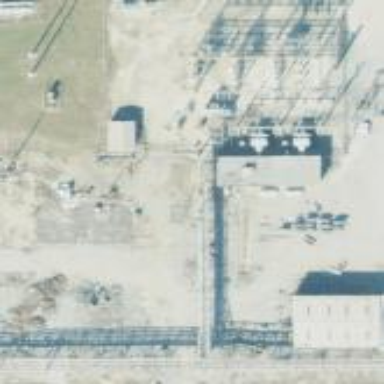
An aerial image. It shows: Outdoor industrial substation.